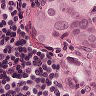
Metastatic tissue present: yes